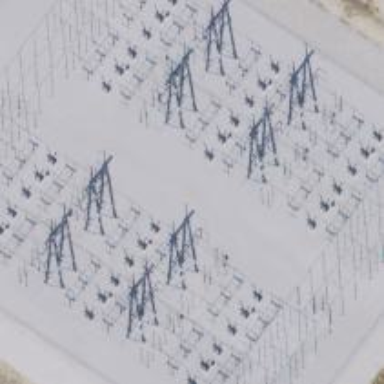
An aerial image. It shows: Switch used for power control.